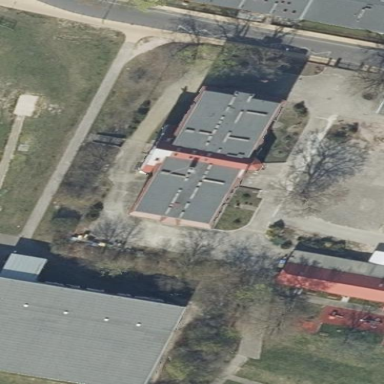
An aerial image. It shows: School building.